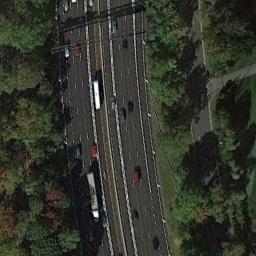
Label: freeway